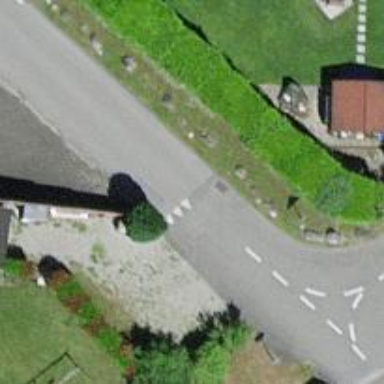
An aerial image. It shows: Asphalt surface with traffic calming table.